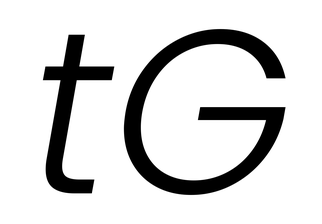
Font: Poppins-LightItalic